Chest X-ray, PA view. Patient: 54 years old, sex M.
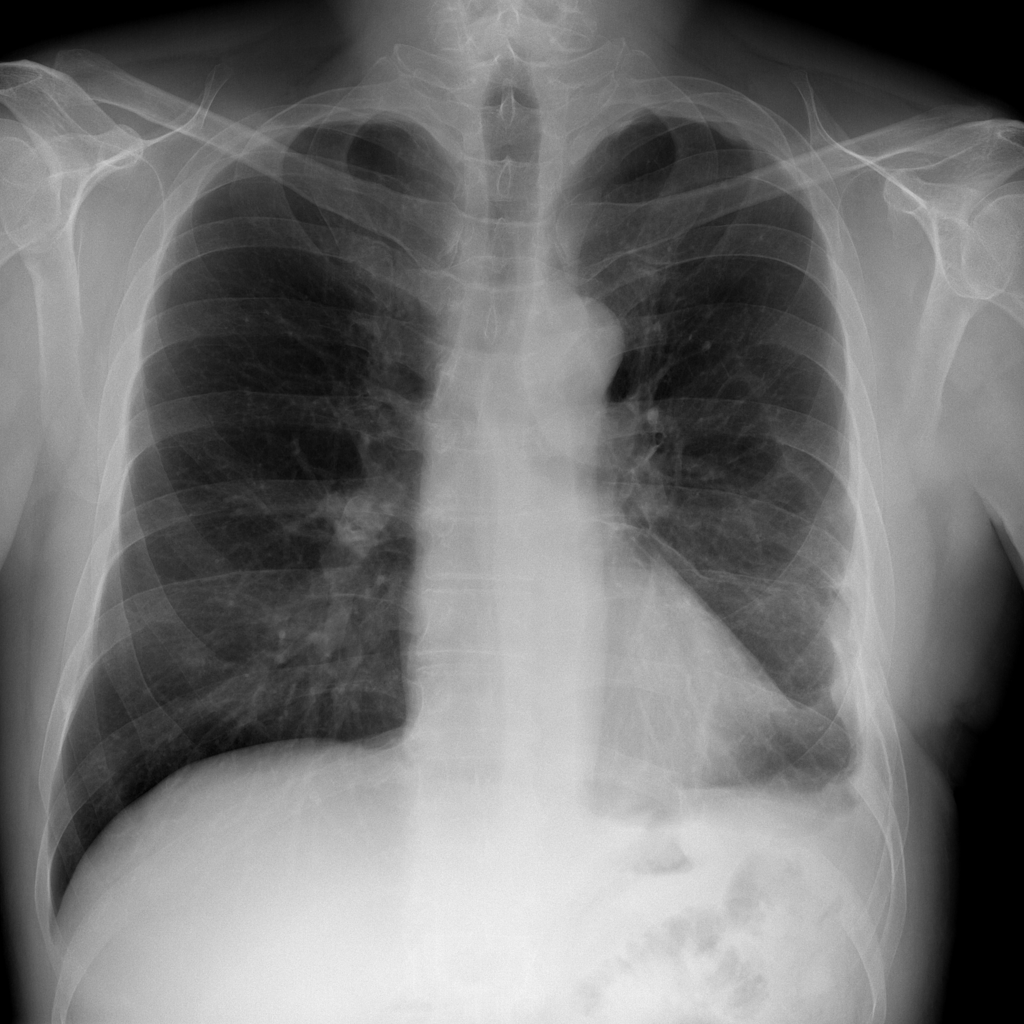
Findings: Infiltration, Pleural_Thickening